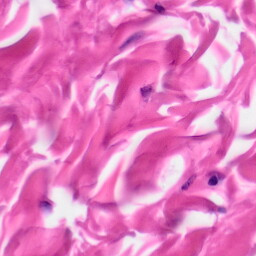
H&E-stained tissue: Skin